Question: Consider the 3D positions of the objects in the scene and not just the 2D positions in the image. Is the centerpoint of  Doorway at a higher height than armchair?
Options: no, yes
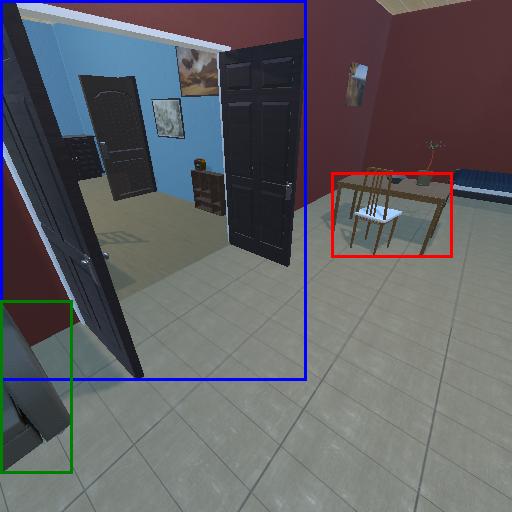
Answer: no